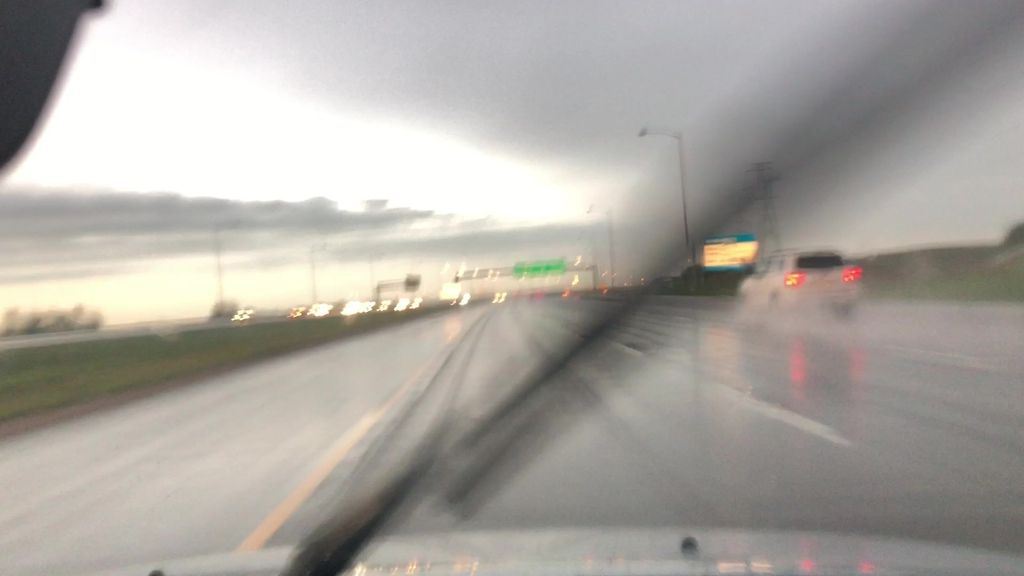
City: edmonton